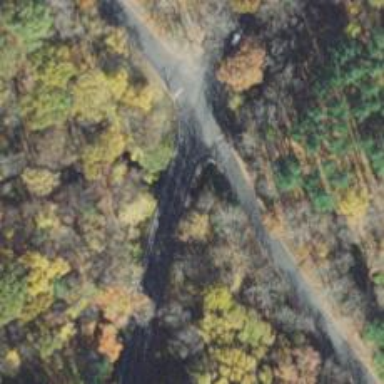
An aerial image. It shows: Culvert tunnel.